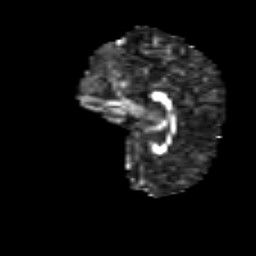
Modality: FA
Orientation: sagittal
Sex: female
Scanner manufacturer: siemens
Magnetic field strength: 3 T
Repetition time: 5 s
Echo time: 0.071 s